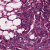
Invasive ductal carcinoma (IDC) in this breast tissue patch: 1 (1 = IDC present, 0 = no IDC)